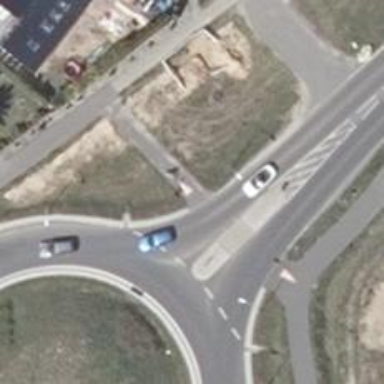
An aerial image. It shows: Road with "give way" sign.